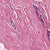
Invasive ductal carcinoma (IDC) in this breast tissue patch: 0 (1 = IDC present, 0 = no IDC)